Brain MRI, modality: ceT1
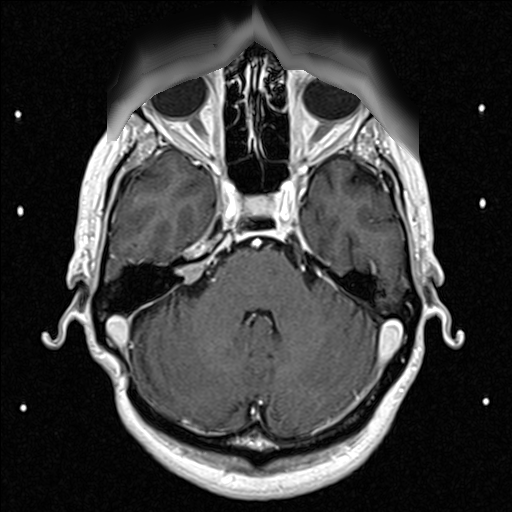